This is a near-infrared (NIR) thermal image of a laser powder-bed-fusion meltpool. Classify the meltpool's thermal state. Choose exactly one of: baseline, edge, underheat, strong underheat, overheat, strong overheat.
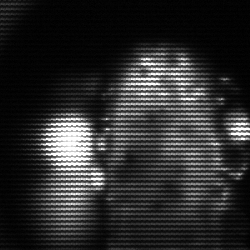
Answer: strong underheat